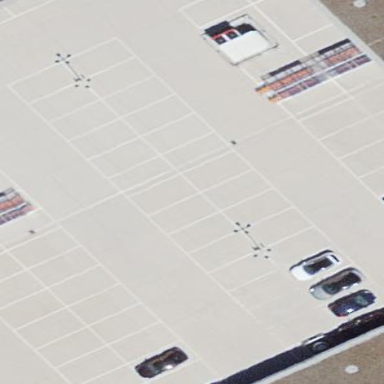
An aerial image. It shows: Parking area with surface.